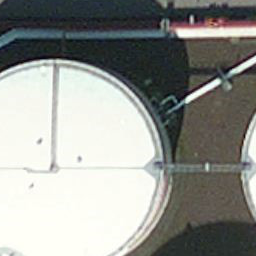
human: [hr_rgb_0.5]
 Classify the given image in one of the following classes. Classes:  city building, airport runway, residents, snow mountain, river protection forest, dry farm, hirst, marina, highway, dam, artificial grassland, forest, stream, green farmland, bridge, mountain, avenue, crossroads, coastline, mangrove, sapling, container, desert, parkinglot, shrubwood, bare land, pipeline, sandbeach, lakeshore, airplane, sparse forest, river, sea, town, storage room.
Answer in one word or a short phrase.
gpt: storage room